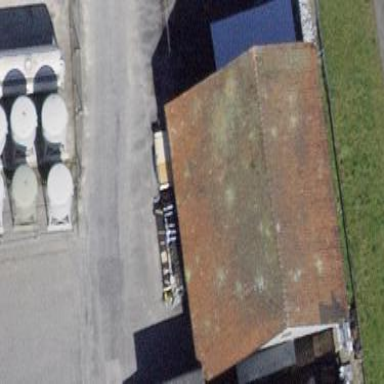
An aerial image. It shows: Industrial building.